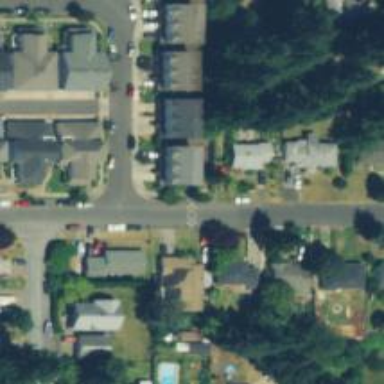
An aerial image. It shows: Residential road with sidewalk on the left side.